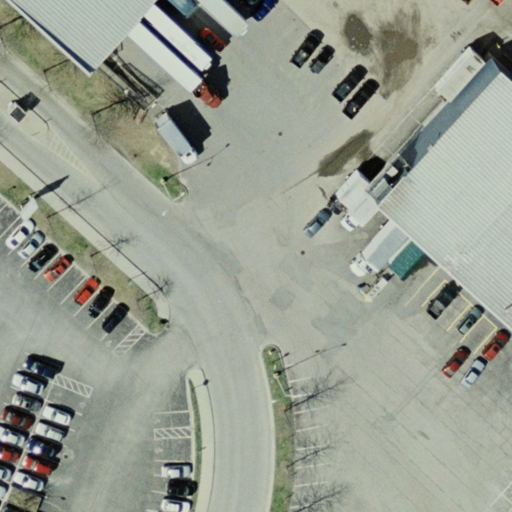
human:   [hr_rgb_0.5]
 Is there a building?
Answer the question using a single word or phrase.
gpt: yes

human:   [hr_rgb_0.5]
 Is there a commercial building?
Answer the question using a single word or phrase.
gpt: no

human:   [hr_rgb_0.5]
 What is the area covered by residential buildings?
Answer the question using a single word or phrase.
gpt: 1917m2

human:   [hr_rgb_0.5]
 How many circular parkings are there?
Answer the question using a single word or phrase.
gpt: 0

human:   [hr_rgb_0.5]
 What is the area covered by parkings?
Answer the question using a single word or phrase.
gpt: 2704m2

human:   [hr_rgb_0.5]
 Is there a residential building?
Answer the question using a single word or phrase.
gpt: yes

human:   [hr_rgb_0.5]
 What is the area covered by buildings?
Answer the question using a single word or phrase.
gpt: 1917m2

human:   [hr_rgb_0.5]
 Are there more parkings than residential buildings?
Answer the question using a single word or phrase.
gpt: no

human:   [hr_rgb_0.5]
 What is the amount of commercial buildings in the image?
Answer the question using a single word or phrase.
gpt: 0

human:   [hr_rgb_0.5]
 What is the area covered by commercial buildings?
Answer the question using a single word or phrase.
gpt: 0m2

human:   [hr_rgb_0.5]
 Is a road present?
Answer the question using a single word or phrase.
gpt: yes

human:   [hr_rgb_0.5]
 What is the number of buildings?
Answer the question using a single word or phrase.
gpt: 2

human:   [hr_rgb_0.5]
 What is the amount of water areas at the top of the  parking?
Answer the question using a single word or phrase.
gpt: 0

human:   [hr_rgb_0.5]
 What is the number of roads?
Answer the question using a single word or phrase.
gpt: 7

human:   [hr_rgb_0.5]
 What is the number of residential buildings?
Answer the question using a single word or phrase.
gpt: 2

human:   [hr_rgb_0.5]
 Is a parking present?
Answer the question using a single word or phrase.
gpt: yes

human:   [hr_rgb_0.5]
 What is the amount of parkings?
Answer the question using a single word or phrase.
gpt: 1

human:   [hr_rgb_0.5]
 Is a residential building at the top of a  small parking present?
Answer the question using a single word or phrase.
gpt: no

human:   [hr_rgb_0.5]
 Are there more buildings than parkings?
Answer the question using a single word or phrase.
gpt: yes

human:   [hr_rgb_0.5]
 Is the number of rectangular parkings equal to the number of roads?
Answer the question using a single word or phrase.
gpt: no

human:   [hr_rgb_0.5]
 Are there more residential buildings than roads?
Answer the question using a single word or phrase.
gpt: no

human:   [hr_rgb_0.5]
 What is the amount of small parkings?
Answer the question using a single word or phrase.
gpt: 0

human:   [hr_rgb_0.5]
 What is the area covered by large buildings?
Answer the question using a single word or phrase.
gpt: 1917m2

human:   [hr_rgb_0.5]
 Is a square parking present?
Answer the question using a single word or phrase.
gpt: no

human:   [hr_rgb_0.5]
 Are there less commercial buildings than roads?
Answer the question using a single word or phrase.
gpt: yes

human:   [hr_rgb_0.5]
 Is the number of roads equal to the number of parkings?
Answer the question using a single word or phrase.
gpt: no

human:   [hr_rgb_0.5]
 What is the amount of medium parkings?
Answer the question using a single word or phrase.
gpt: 0

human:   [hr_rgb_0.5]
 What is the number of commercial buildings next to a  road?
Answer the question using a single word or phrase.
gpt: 0

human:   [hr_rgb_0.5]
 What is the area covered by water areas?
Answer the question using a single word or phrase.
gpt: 0m2

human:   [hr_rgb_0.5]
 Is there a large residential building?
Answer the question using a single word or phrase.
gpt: yes

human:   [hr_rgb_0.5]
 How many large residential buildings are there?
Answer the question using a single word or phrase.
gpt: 2

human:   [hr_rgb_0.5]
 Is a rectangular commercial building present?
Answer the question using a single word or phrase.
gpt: no

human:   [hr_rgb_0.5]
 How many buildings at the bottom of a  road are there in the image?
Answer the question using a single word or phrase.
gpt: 0

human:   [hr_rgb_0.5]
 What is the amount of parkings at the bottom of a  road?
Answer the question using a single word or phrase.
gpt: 1

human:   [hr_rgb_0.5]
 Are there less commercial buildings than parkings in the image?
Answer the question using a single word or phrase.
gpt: yes

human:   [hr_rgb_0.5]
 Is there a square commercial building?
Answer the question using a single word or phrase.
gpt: no

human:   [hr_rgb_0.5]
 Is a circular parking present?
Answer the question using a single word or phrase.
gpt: no

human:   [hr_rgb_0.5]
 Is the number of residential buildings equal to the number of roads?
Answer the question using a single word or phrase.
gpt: no

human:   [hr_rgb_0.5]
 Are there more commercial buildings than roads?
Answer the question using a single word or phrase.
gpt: no

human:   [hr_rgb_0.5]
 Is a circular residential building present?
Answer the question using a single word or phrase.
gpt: no

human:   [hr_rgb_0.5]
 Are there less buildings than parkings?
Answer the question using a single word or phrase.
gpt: no

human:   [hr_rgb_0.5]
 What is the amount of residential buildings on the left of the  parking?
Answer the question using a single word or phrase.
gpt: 0

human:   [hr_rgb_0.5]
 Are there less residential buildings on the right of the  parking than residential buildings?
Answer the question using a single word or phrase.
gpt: no

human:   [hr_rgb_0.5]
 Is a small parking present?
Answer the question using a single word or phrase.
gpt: no

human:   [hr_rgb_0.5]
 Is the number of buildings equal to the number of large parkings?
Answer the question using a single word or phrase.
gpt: no

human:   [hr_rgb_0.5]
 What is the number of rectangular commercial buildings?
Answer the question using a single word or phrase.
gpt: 0

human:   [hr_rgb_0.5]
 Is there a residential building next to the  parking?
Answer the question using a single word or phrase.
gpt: yes

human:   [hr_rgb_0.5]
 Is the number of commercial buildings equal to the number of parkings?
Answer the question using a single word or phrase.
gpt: no

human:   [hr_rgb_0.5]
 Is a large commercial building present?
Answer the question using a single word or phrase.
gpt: no

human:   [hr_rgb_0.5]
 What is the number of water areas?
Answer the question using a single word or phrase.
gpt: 0

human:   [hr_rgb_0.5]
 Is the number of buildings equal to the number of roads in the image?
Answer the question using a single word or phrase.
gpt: no

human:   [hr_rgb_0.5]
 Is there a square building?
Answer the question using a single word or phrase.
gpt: no

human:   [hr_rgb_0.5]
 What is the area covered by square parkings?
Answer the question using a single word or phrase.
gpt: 0m2

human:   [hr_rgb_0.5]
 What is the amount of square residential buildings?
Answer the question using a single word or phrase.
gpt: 0

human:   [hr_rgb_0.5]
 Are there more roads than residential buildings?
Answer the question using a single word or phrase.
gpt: yes

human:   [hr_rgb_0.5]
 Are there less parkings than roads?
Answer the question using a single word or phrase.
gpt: yes

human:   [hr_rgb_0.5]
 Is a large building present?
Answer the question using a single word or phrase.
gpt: yes

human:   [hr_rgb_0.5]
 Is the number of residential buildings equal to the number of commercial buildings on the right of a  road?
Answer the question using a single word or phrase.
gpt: no

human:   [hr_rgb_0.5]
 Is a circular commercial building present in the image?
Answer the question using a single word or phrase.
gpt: no

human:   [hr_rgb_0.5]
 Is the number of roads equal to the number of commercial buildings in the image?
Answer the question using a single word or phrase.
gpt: no

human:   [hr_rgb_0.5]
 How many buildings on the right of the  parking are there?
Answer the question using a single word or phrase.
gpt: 2

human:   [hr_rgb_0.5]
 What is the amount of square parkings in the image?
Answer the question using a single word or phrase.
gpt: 0

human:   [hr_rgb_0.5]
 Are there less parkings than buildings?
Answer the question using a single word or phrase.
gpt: yes

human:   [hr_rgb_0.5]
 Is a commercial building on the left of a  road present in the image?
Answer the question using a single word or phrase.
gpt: no